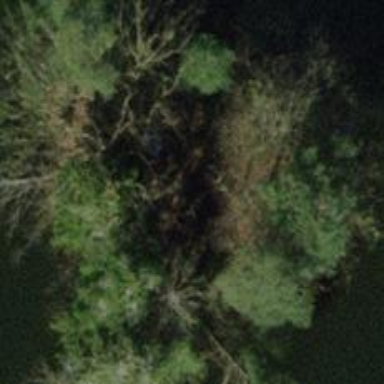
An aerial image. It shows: Patch of scrub vegetation.